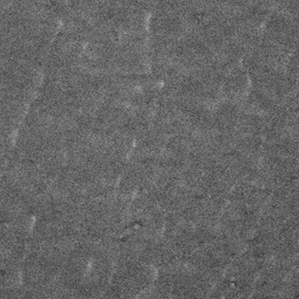
Label: frost